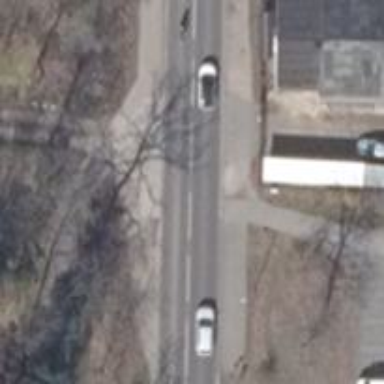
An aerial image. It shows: Unmarked crossing on the road.